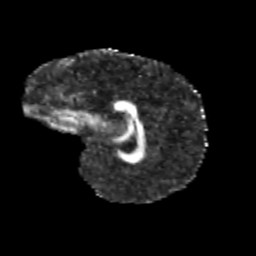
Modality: FA
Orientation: sagittal
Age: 11
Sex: female
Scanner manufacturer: siemens
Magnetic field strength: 3 T
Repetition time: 3.8 s
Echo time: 0.07 s